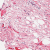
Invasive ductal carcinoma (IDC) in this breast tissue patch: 0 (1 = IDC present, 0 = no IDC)